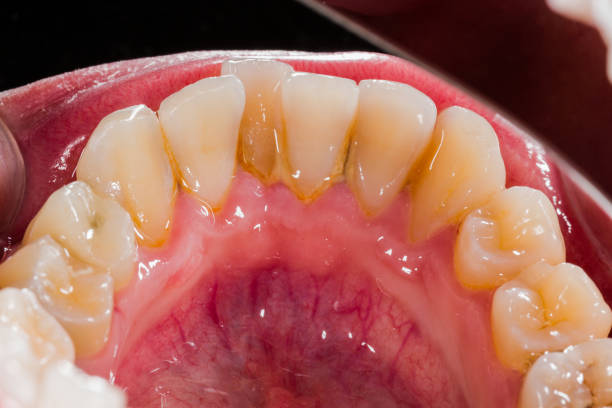
Condition: Gingivitis